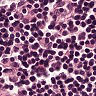
Metastatic tissue present: no